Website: bh-photo
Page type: address-validator
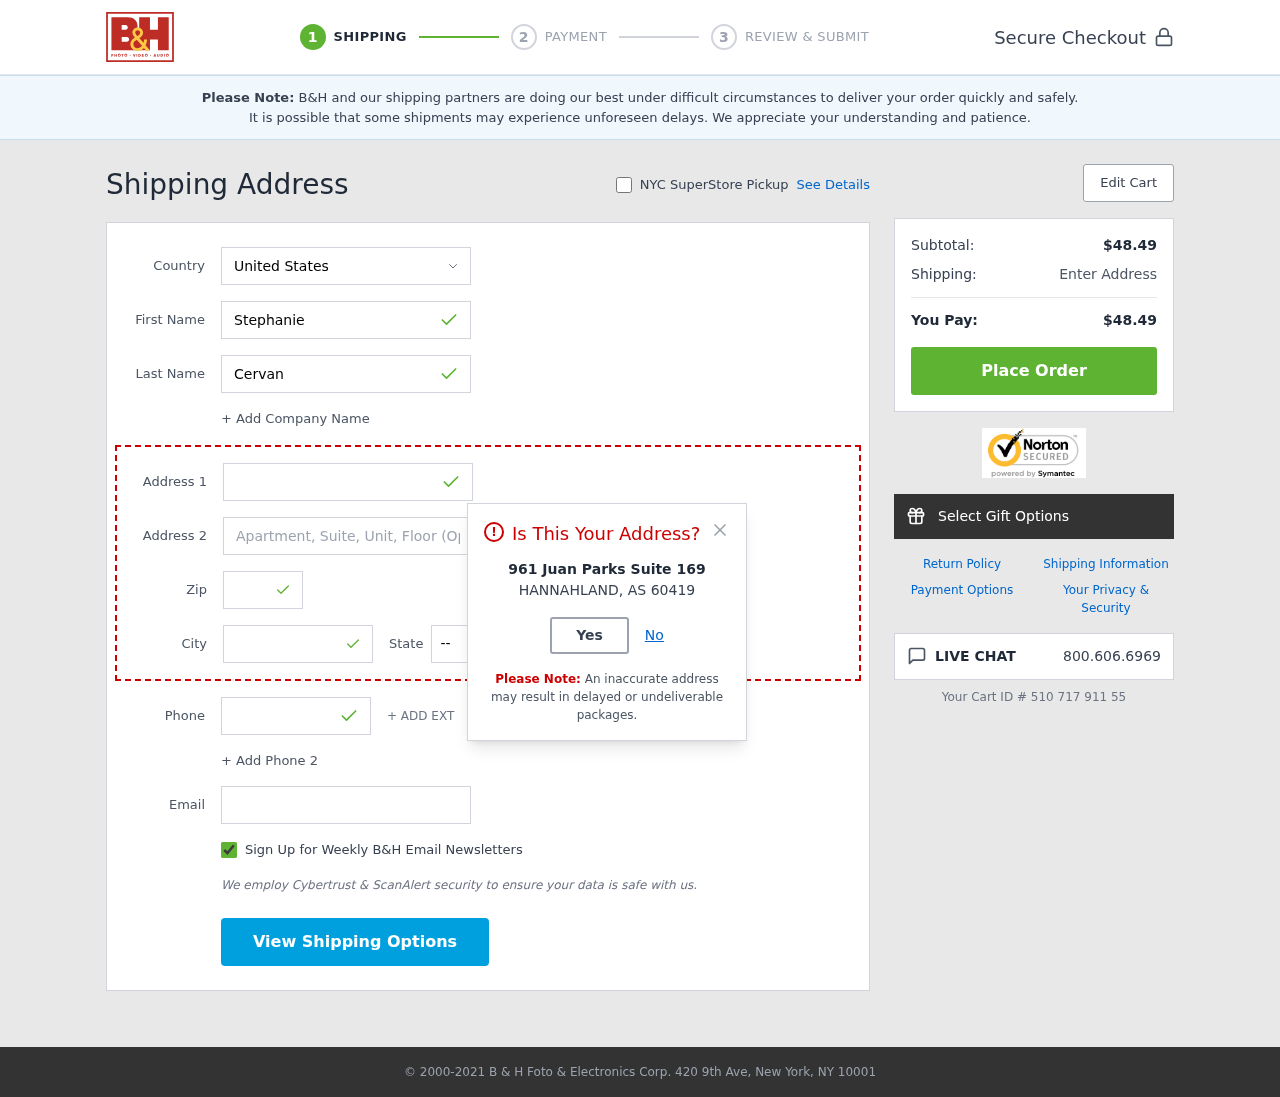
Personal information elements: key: PII_CITY
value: Hannahland
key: PII_COUNTRY
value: United States
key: PII_EMAIL
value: stephanie_cervantes@yahoo.com
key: PII_FIRSTNAME
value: Stephanie
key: PII_LASTNAME
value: Cervantes
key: PII_PHONE
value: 4685559854
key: PII_POSTCODE
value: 60419
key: PII_STATE_ABBR
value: AS
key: PII_STREET
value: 961 Juan Parks Suite 169
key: PII_STREET2
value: Suite 430
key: PII_CITY_MODAL
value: HANNAHLAND
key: PII_STATE
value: AS
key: PII_POSTCODE_FULL
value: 60419
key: PII_POSTCODE_NUMERIC
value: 60419
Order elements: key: ORDER_SUBTOTAL
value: $48.49
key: ORDER_TOTAL
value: $48.49
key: ORDER_ID
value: Your Cart ID # 510 717 911 55